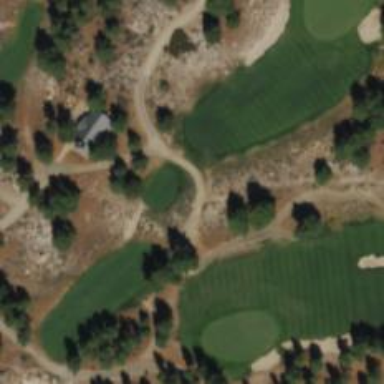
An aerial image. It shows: Pathway for golfing.